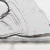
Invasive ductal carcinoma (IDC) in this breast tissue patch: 0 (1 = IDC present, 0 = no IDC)